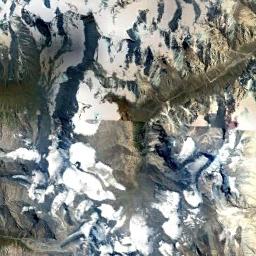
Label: snowberg